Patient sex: F
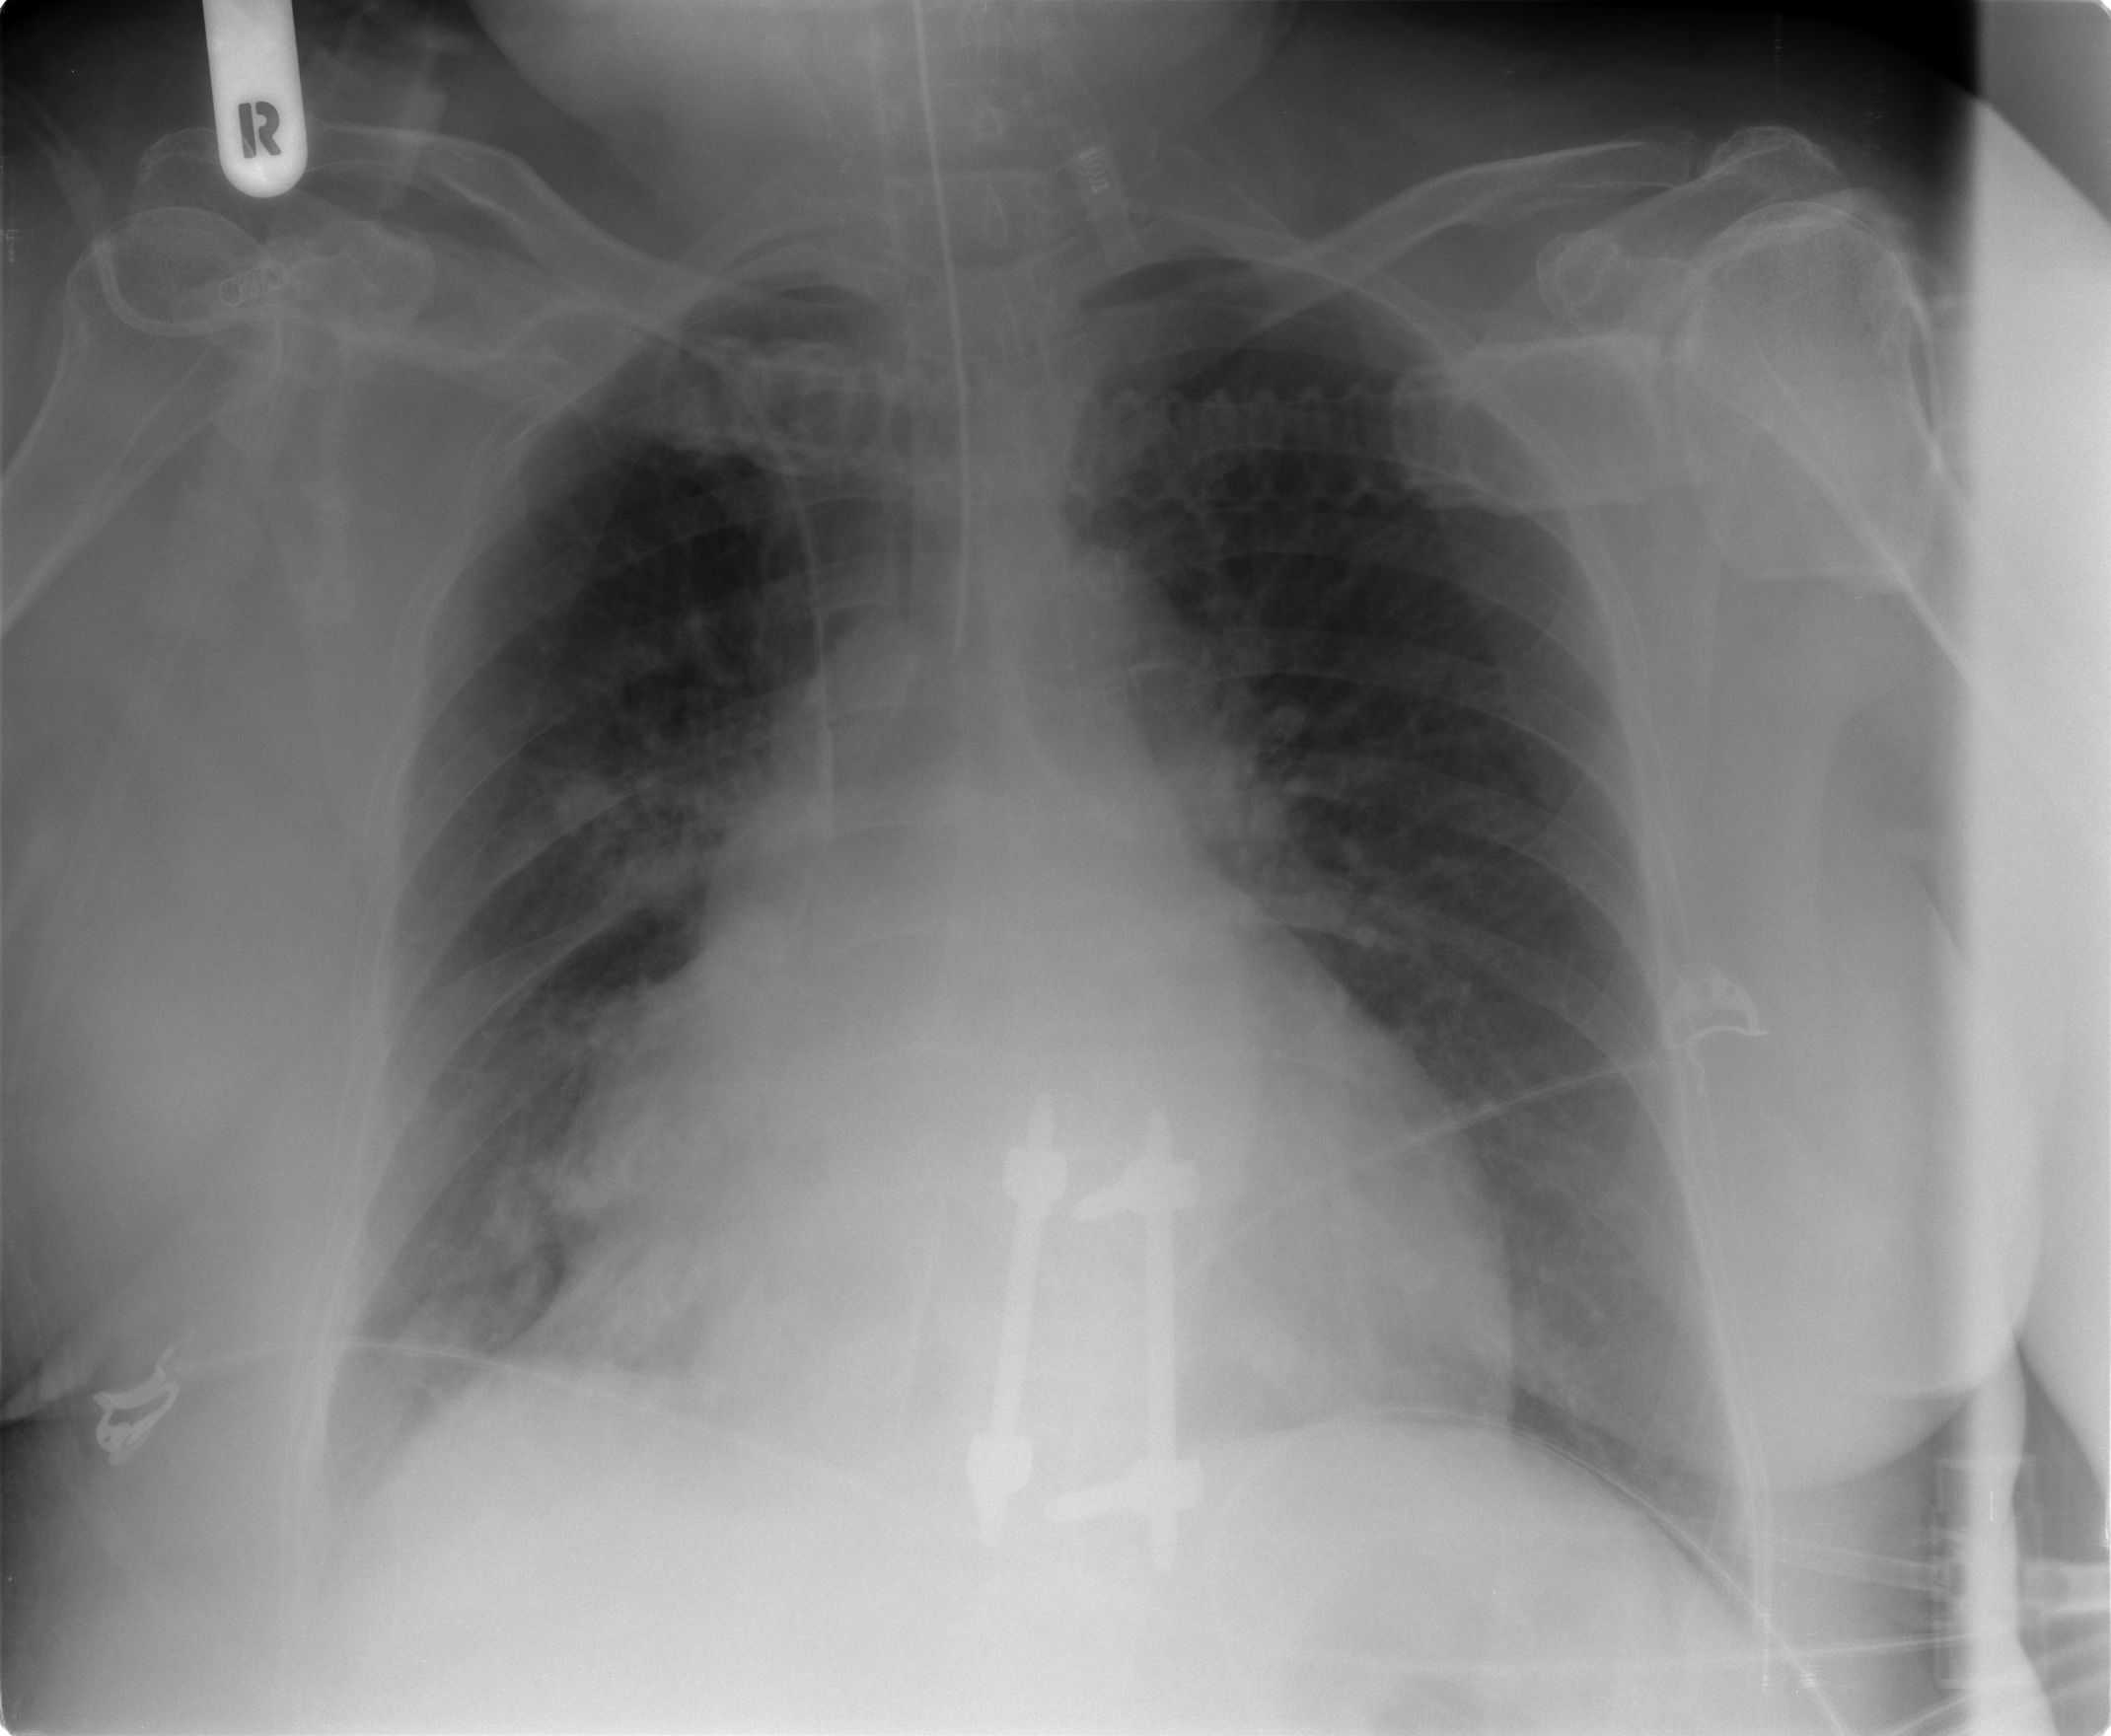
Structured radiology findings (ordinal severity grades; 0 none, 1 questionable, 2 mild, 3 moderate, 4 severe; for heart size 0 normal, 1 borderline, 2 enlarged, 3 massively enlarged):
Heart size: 2
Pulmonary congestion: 1
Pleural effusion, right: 1
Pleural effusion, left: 1
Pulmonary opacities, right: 2
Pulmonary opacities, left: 0
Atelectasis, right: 2
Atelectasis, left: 2